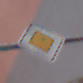
Verkehrszeichen: Vorfahrtsstrasse
Umgebung: Outdoor, Urban
Tageszeit: Midday
Wetter: Overcast
Licht: Natural
Jahreszeit: NotSpecified
Kontrast: LowContrast